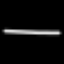
Label: line